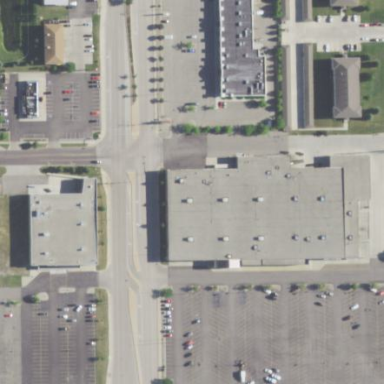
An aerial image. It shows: Building.